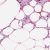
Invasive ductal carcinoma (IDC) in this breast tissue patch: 0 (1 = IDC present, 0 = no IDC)